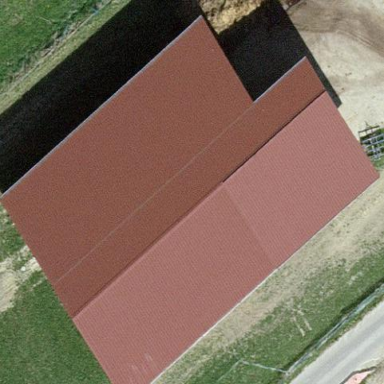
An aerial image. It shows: Farm auxiliary building.